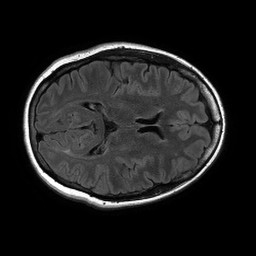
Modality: FLAIR
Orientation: axial
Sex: female
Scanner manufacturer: philips
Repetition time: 11 s
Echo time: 0.125 s